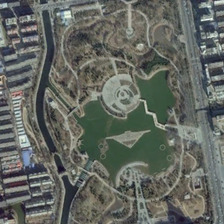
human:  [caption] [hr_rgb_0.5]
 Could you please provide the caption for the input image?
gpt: many buildings are around a park with a pond and near a river .

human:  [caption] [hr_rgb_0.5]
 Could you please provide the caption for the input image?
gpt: many buildings are around a park with a pond and near a river .

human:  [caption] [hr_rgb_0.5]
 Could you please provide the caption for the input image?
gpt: many buildings are around a park with a pond and near a river .

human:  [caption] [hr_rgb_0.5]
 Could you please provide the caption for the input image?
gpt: many buildings are around a park with a pond and near a river .

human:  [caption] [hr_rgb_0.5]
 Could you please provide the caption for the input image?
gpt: many buildings are around a park with a pond and near a river .